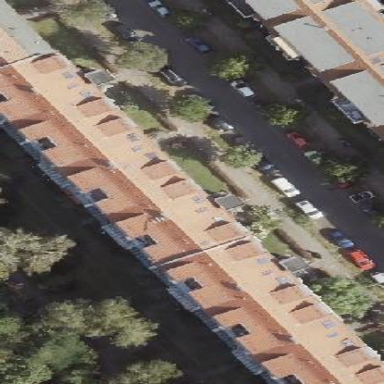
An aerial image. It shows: Apartment building with gabled roof made of roof tiles.